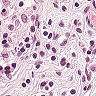
Metastatic tissue present: no